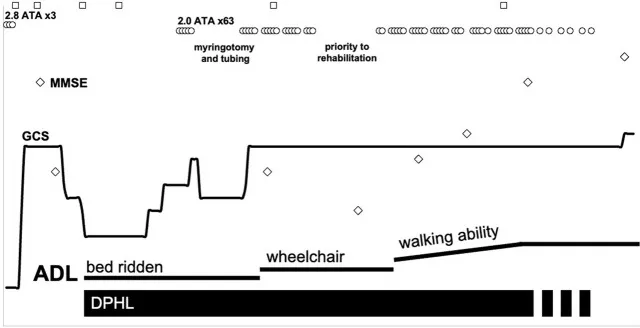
Clinical course of the patient. Circle, HBO; square, MRI taken; diamond, MMSE score. ADL, activities of daily living; DPHL, delayed post-hypoxic leukoencephalopathy; GCS, Glasgow Coma Scale; HBO, hyperbaric oxygen; MMSE, Mini-Mental State Examination; MRI, magnetic resonance imaging.
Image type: chart (chart)